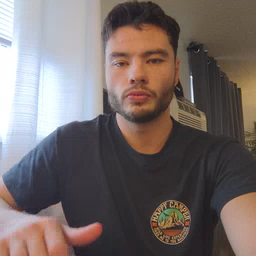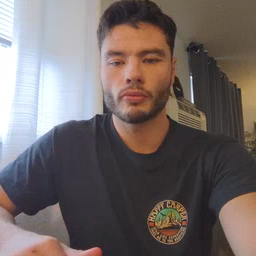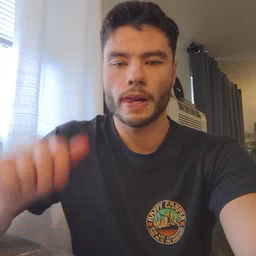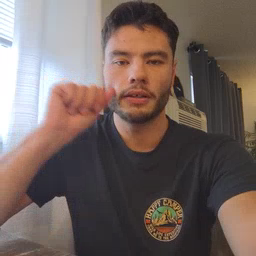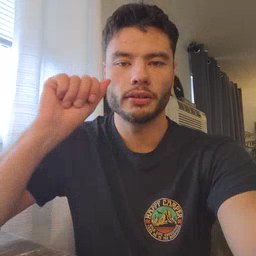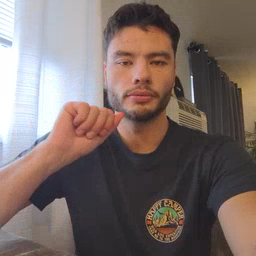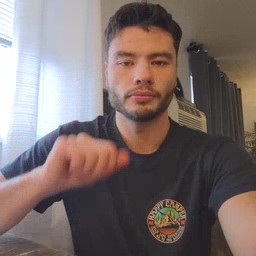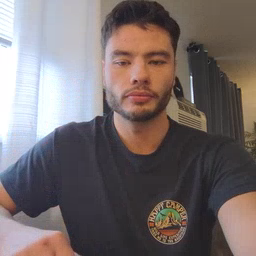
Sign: aunt